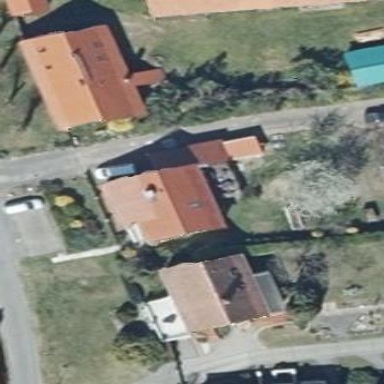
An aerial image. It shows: Red house with flat roof.